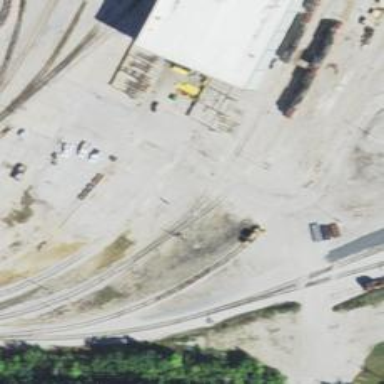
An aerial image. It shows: Railway yard used for servicing trains.